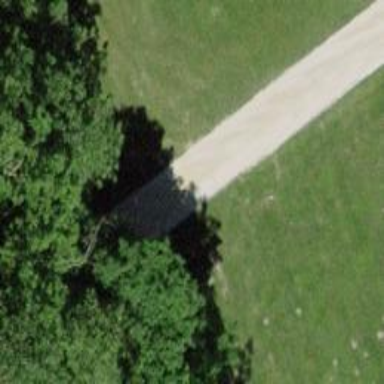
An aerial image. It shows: Gravel track with grade2 quality.